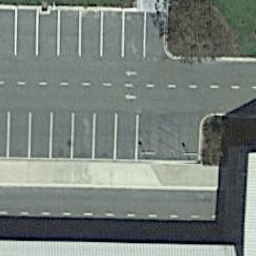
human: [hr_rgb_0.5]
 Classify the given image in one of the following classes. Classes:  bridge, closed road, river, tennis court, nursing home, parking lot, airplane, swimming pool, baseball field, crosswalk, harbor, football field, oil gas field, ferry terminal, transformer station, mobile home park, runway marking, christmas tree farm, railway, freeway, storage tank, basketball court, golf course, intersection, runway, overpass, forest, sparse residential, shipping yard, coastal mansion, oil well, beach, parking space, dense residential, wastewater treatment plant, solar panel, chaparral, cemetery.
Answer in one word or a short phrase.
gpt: parking space